Question: i develop a web application and i want a similar table like in the picture.

Can i make a table with jsf2.2 and primefaces 4.0 with a plus button. And when i add on the plus button the documents a visible like in the picture (number 4 in the table).
Or is this impossible with jsf and primefaces and i need another framework. For my work i must work with jsf. So the framework must be compatible with jsf.
The '<p:accordionPanel>' for Primefaces looks not bad. Can i combine this with a '<p:dataTable>'? Or have the '<p:dataTable>' the chance to group table entries with the same doc-Number like in the picture below?
I found this <URL> looks good.
The Tree looks also good <URL>
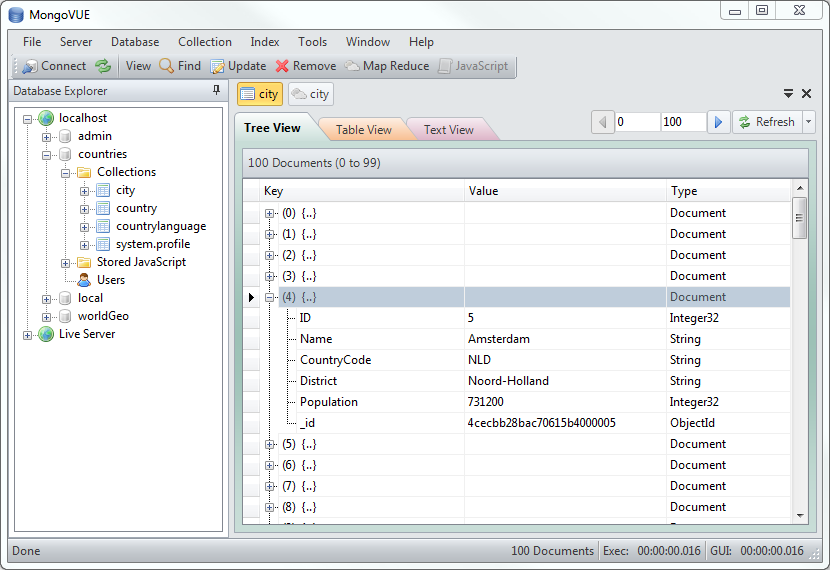
Answer: Use the same <URL> example, but modify the 'expandedIcon' and 'collapsedIcon' of the first '<p:treeNode>' in order to get the plus and minus icons:
'''
<p:tree id="docTree" value="#{documentsController.root}" var="doc" animate="true">
<p:treeNode expandedIcon="ui-icon-plus"
collapsedIcon="ui-icon-minus">
<h:outputText value="#{doc.name}"/>
</p:treeNode>
...
'''
[UPDATE]
Or if you want to get a data-table view, you can use <URL>, and to get the plus and minus icons, add this to your css:
'''
.ui-icon-triangle-1-e {
background-position: -19px -128px !important;
}
.ui-icon-triangle-1-s {
background-position: -50px -128px !important;
}
'''